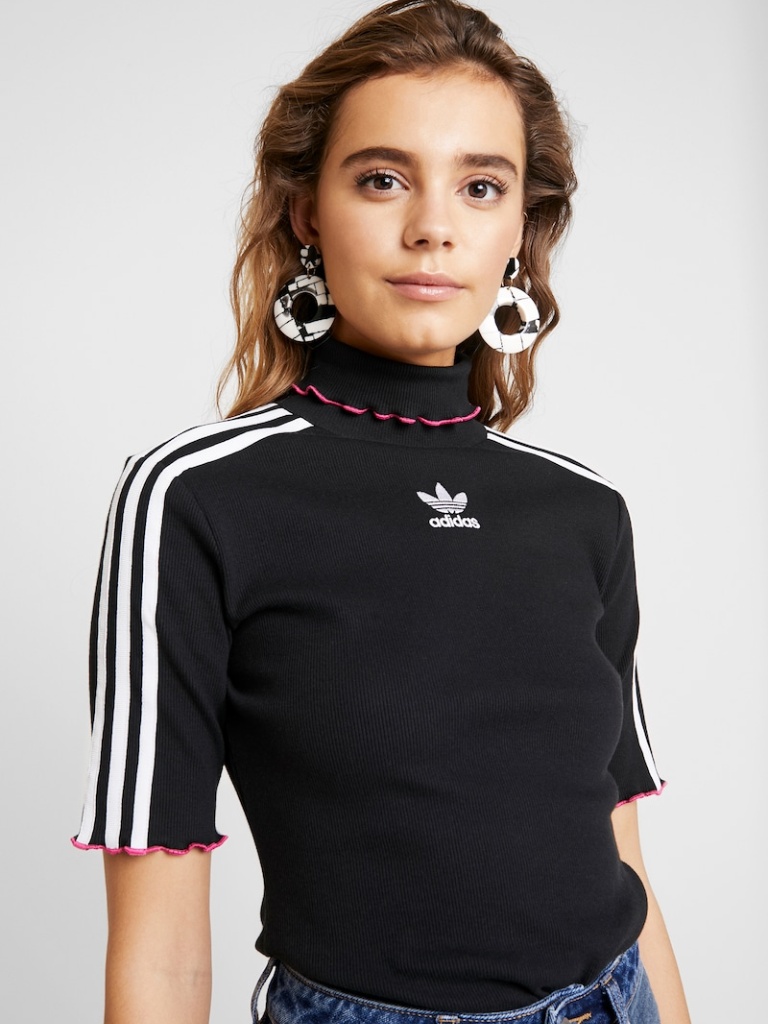
jersey tight short sleeve waist length Untucked turtleneck turtleneck